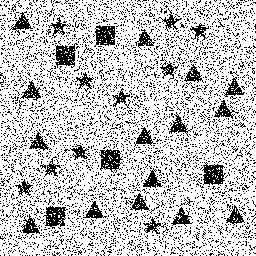
Squares: 5
Triangles: 15
Stars: 10
Total shapes: 30